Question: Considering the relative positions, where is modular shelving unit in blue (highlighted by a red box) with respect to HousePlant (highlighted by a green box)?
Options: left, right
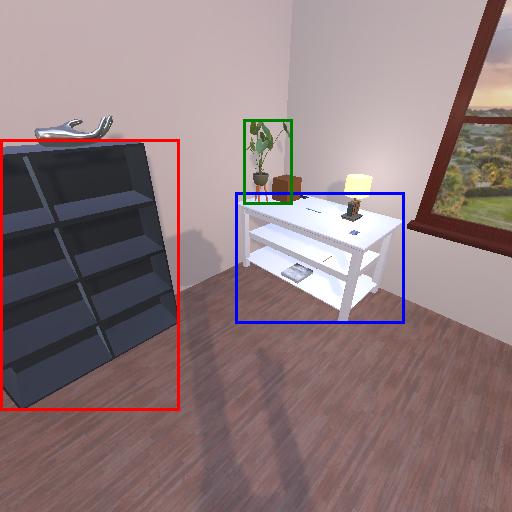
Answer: left